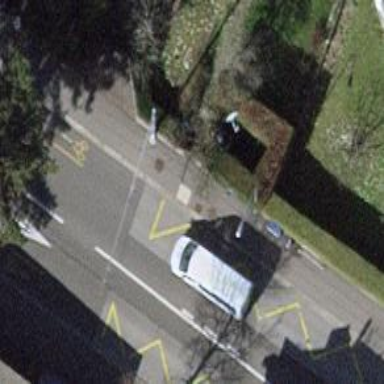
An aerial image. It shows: Bus stop with platform for public transport.